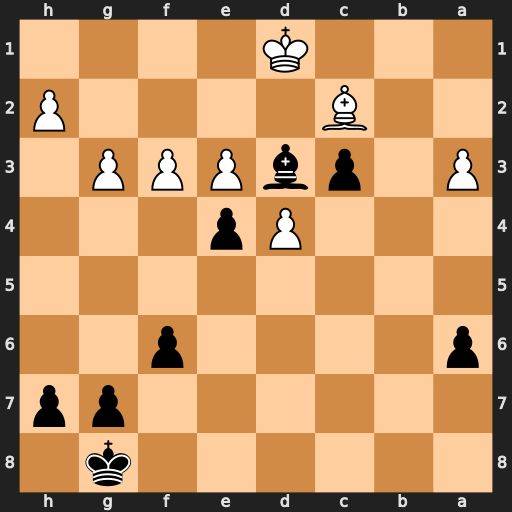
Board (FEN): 6k1/6pp/p4p2/8/3Pp3/P1pbPPP1/2B4P/3K4
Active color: b
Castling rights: -
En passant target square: -
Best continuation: Bxc2+ Kxc2 exf3 Kxc3 f2